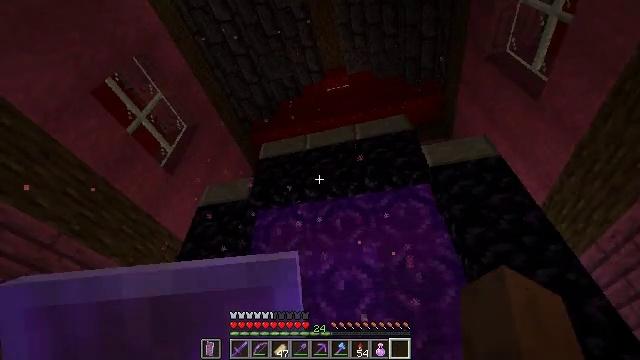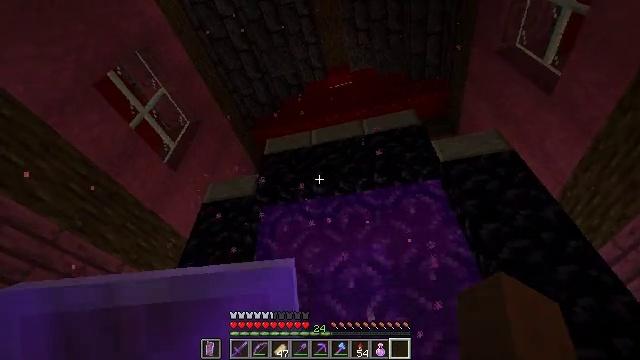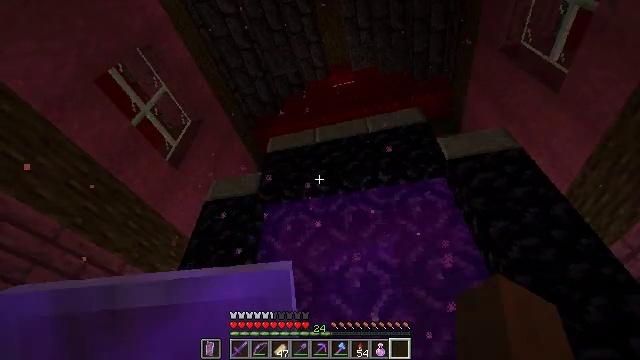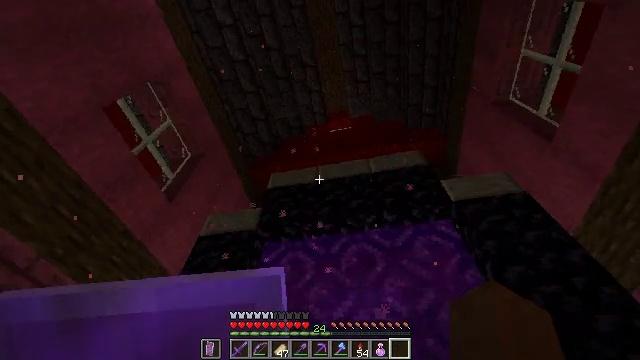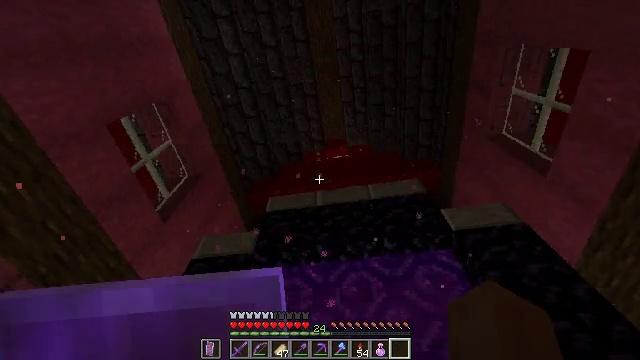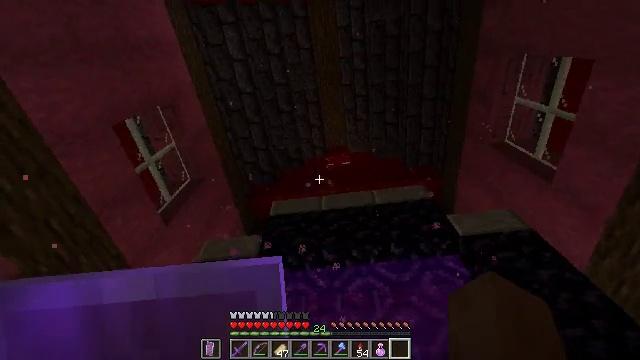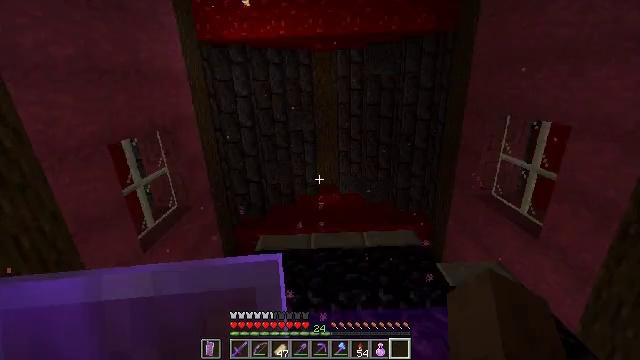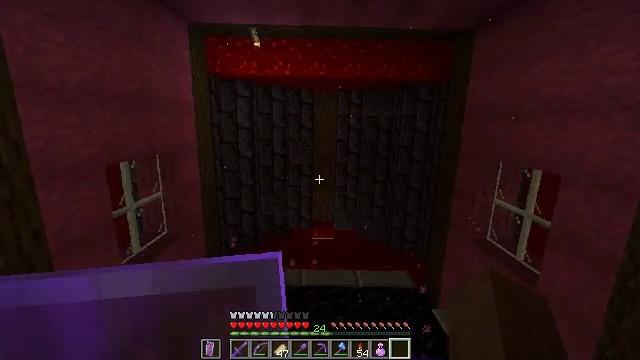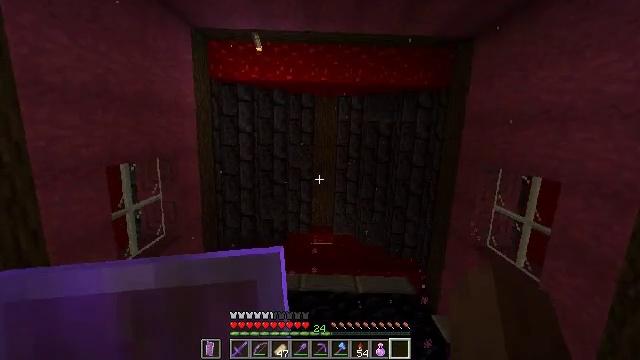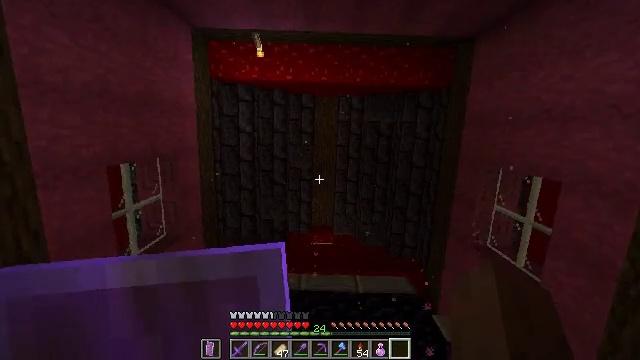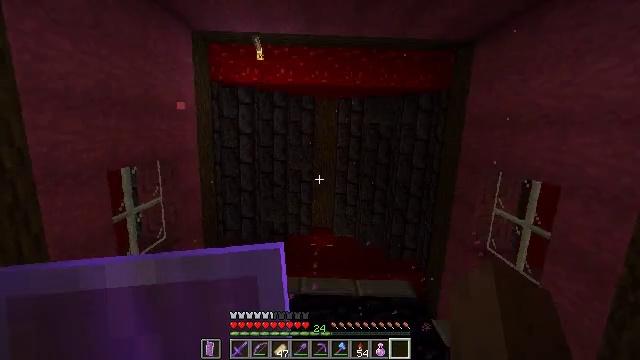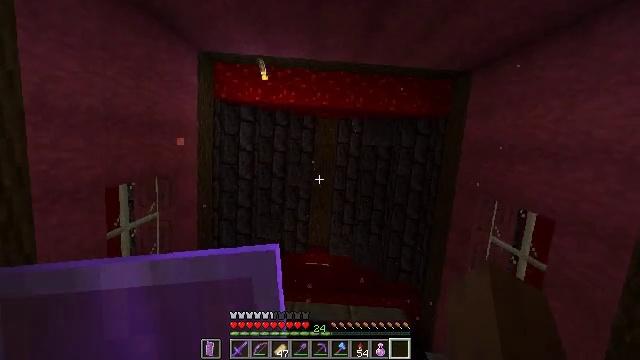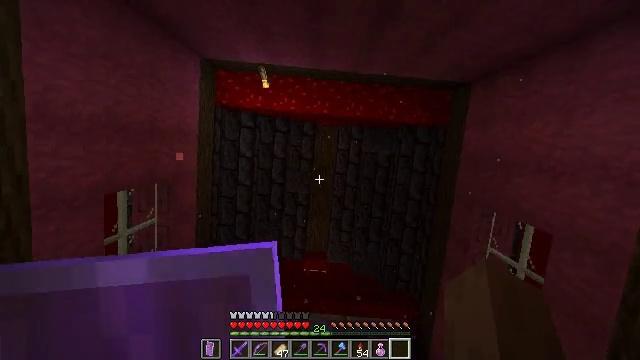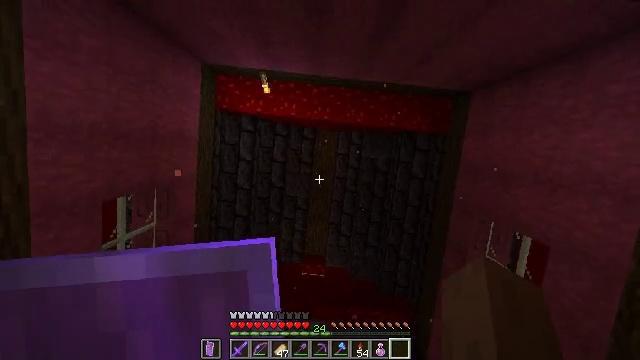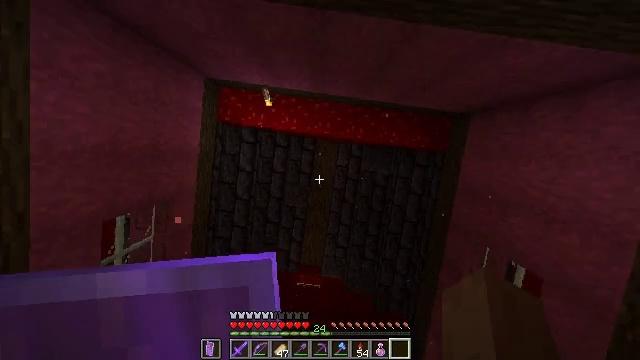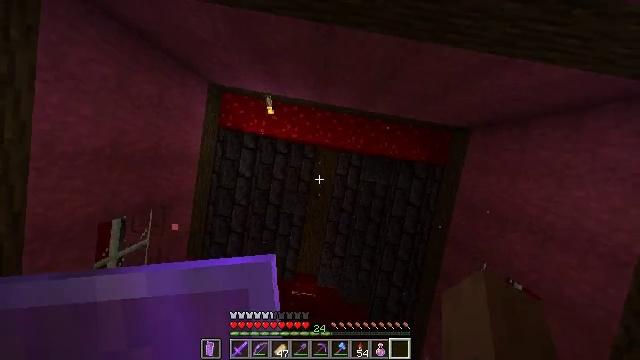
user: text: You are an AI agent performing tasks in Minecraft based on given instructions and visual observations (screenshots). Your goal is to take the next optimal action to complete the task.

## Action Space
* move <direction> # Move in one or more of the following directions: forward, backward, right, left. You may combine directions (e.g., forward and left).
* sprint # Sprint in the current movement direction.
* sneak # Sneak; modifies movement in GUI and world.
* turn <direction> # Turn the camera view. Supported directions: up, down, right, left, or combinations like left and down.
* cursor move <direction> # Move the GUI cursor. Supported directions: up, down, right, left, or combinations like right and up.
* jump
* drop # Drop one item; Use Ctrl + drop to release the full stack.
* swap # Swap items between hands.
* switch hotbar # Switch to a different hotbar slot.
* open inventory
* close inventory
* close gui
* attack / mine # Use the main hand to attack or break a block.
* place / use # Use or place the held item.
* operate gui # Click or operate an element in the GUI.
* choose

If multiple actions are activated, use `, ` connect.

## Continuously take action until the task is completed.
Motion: motion action
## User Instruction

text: Dig up the nether brick slab.
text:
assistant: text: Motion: move forward and move left
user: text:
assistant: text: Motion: move forward and move left
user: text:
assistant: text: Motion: move left, turn right and up
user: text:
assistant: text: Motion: turn right and up
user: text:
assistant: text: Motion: turn up
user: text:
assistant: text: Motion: turn right and up
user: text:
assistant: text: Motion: turn right and up
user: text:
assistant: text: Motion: turn up
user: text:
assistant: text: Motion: no_op
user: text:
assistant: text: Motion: move back
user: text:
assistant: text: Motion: move back, turn right and up
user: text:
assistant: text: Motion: move back
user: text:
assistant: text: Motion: move back
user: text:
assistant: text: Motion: move back, turn right
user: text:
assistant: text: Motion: move back, turn right and up
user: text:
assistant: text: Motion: move back, turn right and up
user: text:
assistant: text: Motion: move back
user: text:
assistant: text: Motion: move back
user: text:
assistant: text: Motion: move back
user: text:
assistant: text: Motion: move back
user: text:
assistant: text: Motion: move back
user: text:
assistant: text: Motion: move back
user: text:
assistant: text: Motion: move back
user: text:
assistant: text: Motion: move back
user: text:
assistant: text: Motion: move left
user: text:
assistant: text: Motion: move left
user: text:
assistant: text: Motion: move left
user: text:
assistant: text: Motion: move left
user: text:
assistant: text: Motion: no_op
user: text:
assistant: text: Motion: no_op